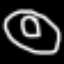
Label: donut